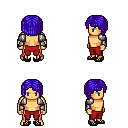
a pixel art fantasy rpg character, male body template, human, tanned skin, steel arm armor, red pants, blue pageboy hairstyle, ghillies, four views (front, back, left, right), 2x2 character sprite sheet, small pixel art, hard edges, no anti-aliasing